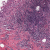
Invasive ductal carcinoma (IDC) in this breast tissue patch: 0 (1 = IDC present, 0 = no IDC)